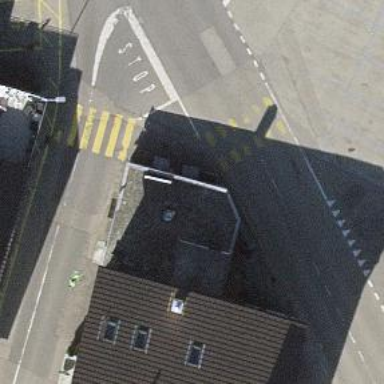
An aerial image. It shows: Uncontrolled crossing on the road.